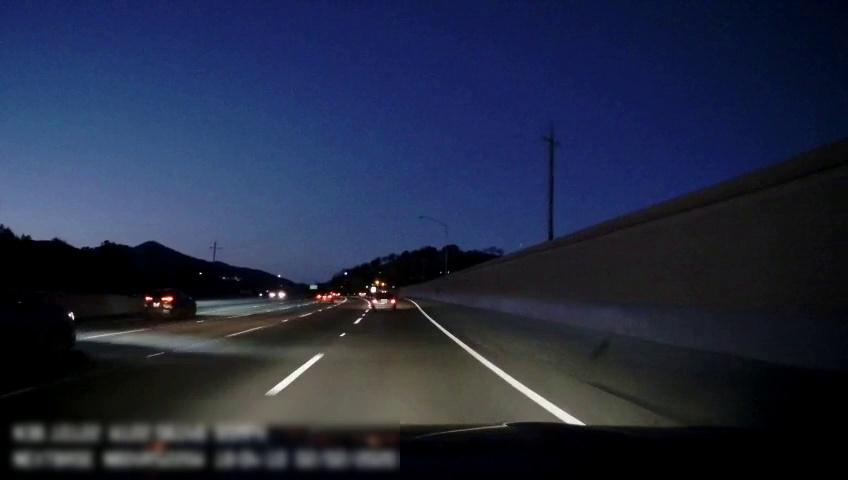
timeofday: Dusk/Dawn/Twilight
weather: Other
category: Drivable Space
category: Vehicles | Car
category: Vehicles | SUV
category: Vehicles | SUV
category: Vehicles | SUV
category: Lanes | Alternate Lane
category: Lanes | Alternate Lane
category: Lanes | Alternate Lane
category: Lanes | Alternate Lane
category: Lanes | Alternate Lane